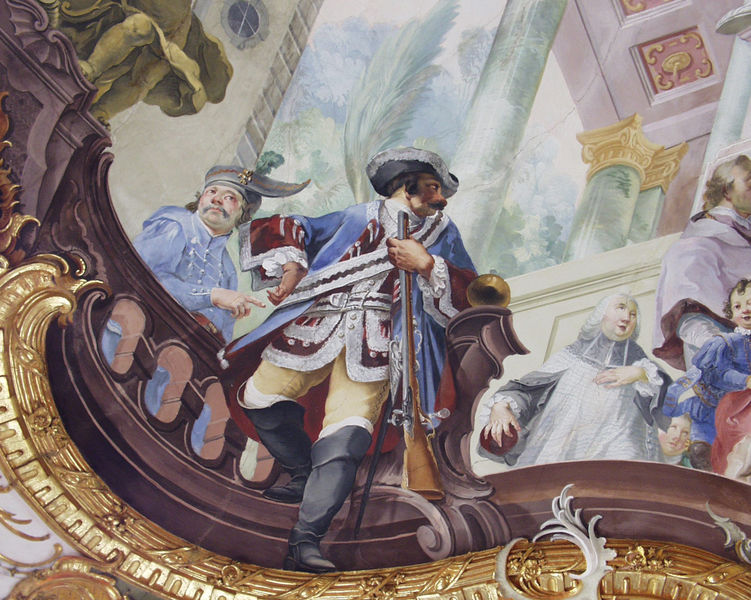
Titel: Ansicht Dillingen (Detail)
Künstler: Johann Anwander
Standort: Dillingen
Institution: Goldener Saal
Schlagwörter: blau, dunkel, feder, gemälde, himmel, mann, weiß, wolken, aquarell, frauen, gelb, grün, menschen, ausschnitt, braun, frankreich, frau, hell, hintergrund, hut, hüte, licht, männer, pastell, säule, säulen, vordergrund, gürtel, rot, malerei, ornament, rock, bart, gericht, hose, mütze, wand, architektur, band, barock, rahmen, brüstung, kirche, geistlicher, gold, haare, decke, innen, kind, rokoko, rosa, putte, federhut, schärpe, balkon, perspektive, mauer, empore, rand, treppe, bischof, soldaten, frack, detail, floral, ornamente, verzierung, wandgemälde, wandmalerei, stuck, geländer, junge, knöpfe, knabe, bayern, palast, balustrade, bub, karrikatur, militär, schwert, uniform, soldat, waffe, dreispitz, stiefel, herrscher, schritt, ritter, lustig, kapitelle, kapitell, verziert, sims, pfarrer, voluten, gewehr, klerus, priester, mönch, flinte, volute, deckengemälde, fresko, edelmann, kommentar, geweih, korinthisch, täuschung, kapitel, balluster, rocaille, illusionsmalerei, illusionistisch, tiepolo, deckenfresko, hinauf, asam, quadro riportato, deckenbild, rokaille, quadraturmalerei, blattornamente, geweht, hsoe, huz, kapiell, kirchlicher, schäärpe, treppensturz, deckengmälde